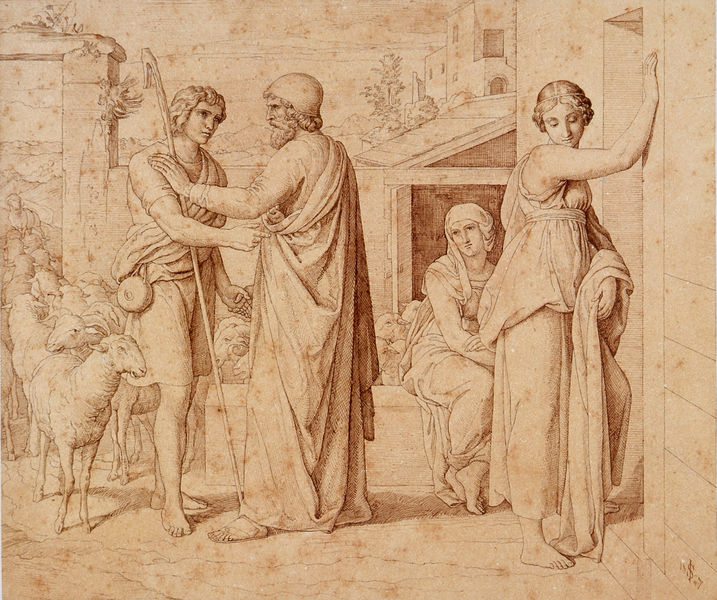
Titel: Jakob wirbt um Rahel
Künstler: Julius Schnorr von Carolsfeld
Standort: Schweinfurt
Institution: Museum Georg Schäfer
Schlagwörter: baum, himmel, mann, umhang, wolken, bäume, frauen, menschen, mädchen, sitzen, stadt, braun, fenster, frau, kleid, männer, skizze, tür, zeichnung, gebäude, haus, rot, schal, tier, tiere, tuch, wolke, rock, bart, flasche, kappe, wand, architektur, arme, bibel, historie, stehen, bild, hände, häuser, hütte, gewand, haare, pose, eltern, familie, mutter, personen, vater, scheitel, stock, füße, liebe, umarmung, stab, dorf, dächer, mauer, herde, hof, platz, sepia, romantik, palme, stufe, sandalen, nazarener, tor, vier, barfuss, eingang, ruine, lamm, schaf, antike, scheune, religion, abschied, radierung, stich, illustration, kauf, beutel, tasche, schwester, vertrag, rom, römer, christus, jesus, antik, toga, sage, stall, griechenland, rötlich, ankunft, hirtenstab, deutsche romantik, schafe, geliebte, hirte, hirten, schäfer, ziege, rötel, sohn, willkommen, schafherde, hirt, jakob, rachel, trinkflasche, rötelzeichnung, stoc, verlorener sohn, chiton, der verlorene sohn, gewwand, verlorener